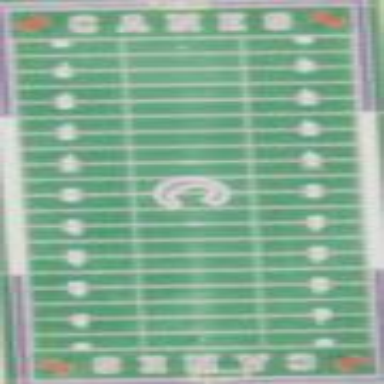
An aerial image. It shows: Pitch for American football.